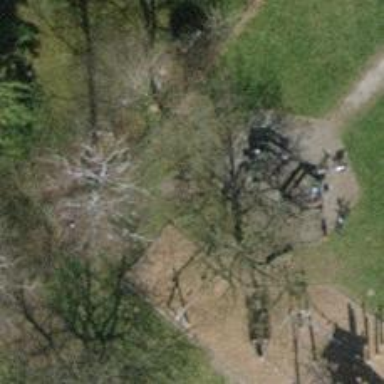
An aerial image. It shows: Playground with springy equipment.